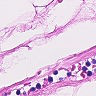
Metastatic tissue present: no